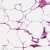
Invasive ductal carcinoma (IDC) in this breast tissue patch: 0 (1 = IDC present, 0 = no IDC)